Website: walmart
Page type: address-validator
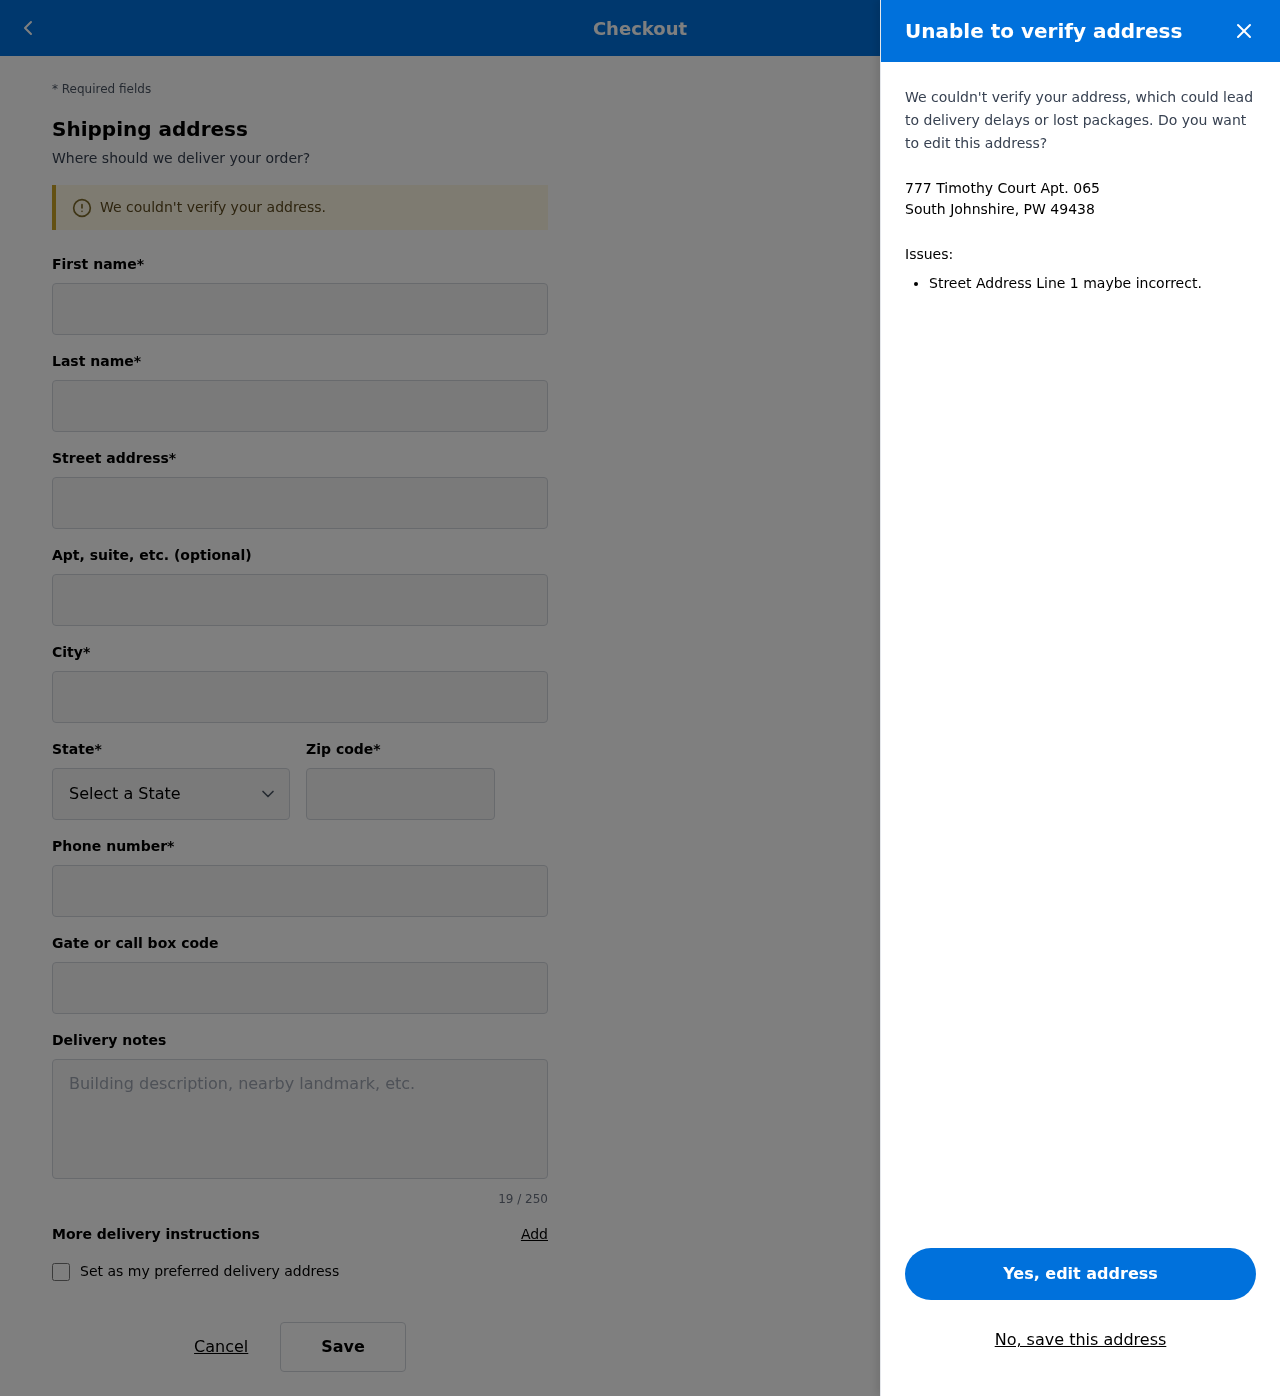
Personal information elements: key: PII_CITY_STATE_ZIP
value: South Johnshire, PW 49438
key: PII_DELIVERY_INSTRUCTIONS
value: Leave at back porch
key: PII_STATE_ABBR
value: PW
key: PII_STREET
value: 777 Timothy Court Apt. 065
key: PII_FIRSTNAME
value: Ernest
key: PII_LASTNAME
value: Barry
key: PII_CITY
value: South Johnshire
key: PII_POSTCODE
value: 49438
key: PII_PHONE
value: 5897578387
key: PII_SECURITY_CODE
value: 64NC